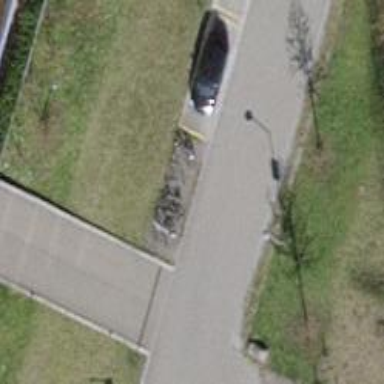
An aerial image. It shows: Bicycle parking area with stands.